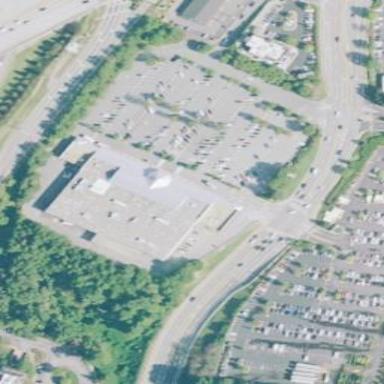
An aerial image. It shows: Part of building that serves as supermarket.